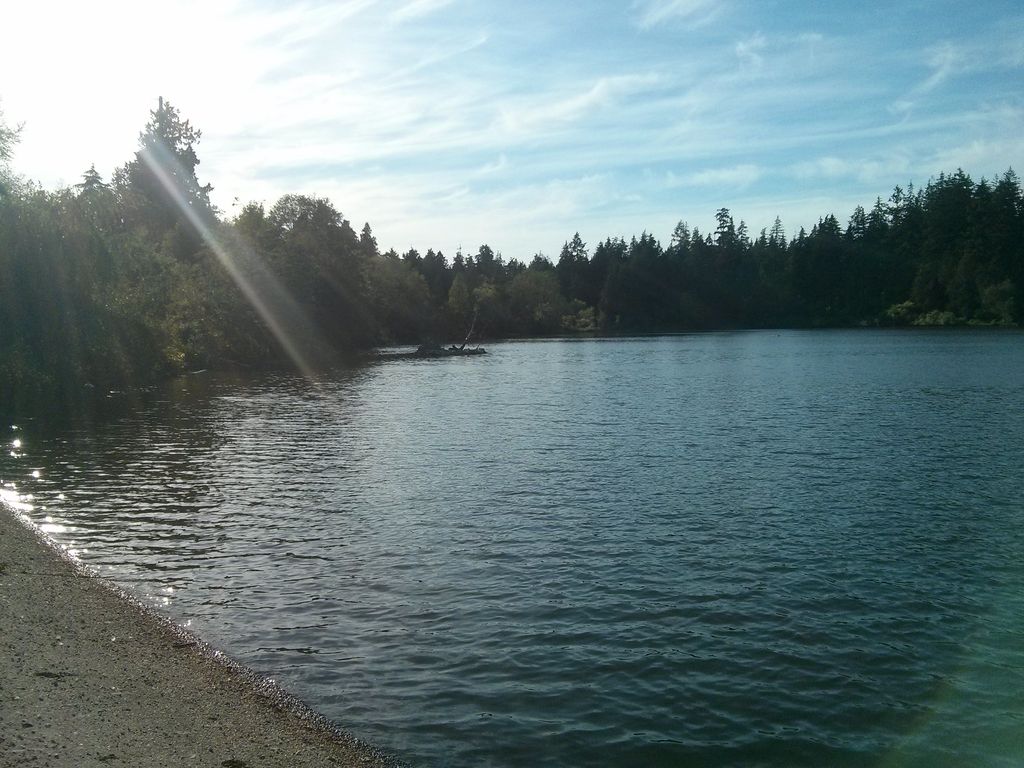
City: vancouver